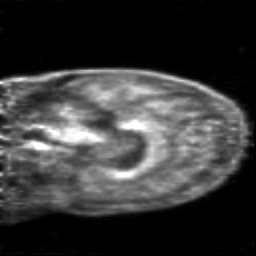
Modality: PET
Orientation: sagittal
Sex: female
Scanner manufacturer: siemens